Interaction volume radius: 5 \u00c5
Interaction volume height: 15 \u00c5
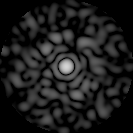
Disorder parameter: 0.8562